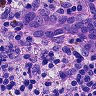
Metastatic tissue present: yes